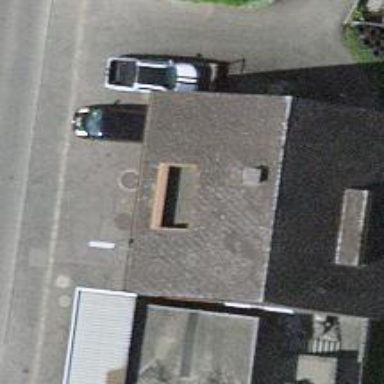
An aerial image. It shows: Car repair shop.